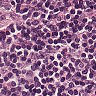
Metastatic tissue present: no